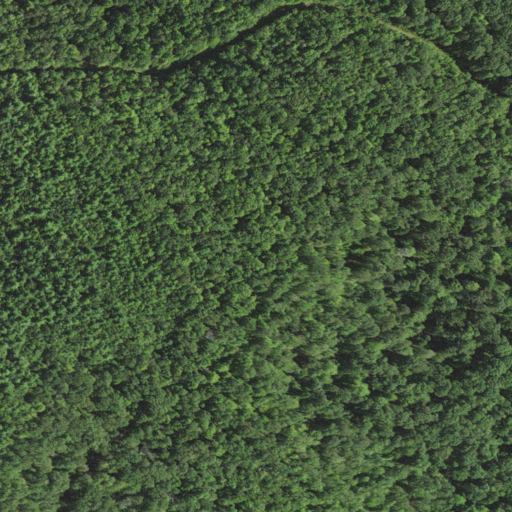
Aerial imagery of mountain in North Carolina named Headquarters Mountain containing mixed forest, deciduous forest, and evergreen forest